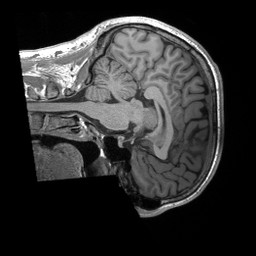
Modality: T1w
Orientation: sagittal
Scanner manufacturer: siemens
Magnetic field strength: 3 T
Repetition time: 2.4 s
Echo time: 0.00224 s